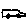
Label: car